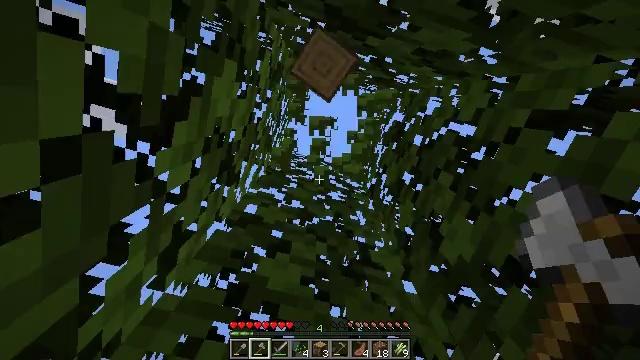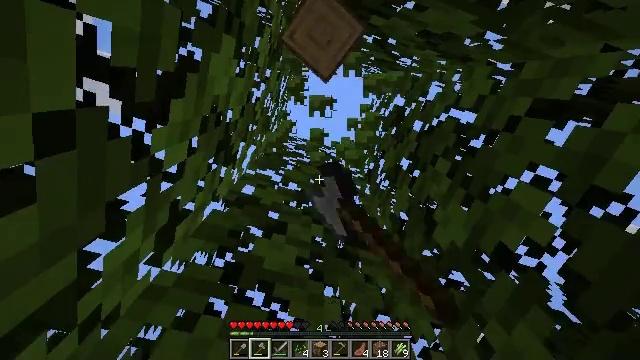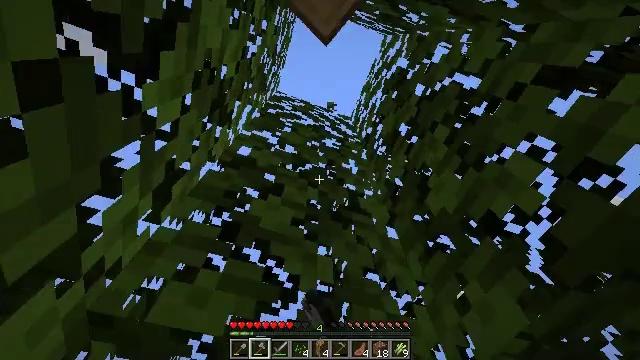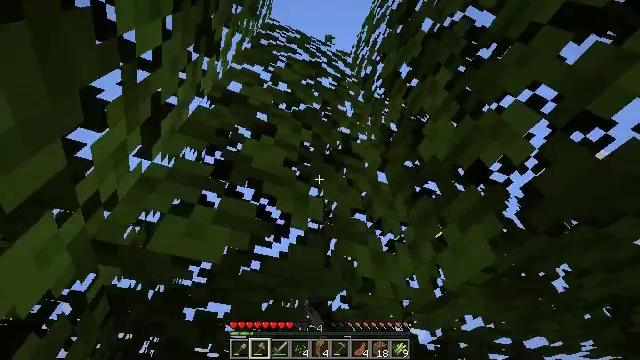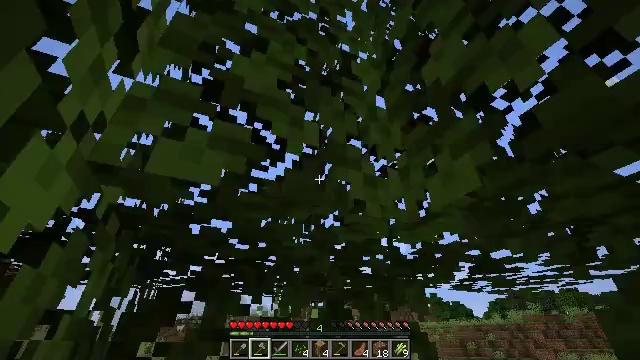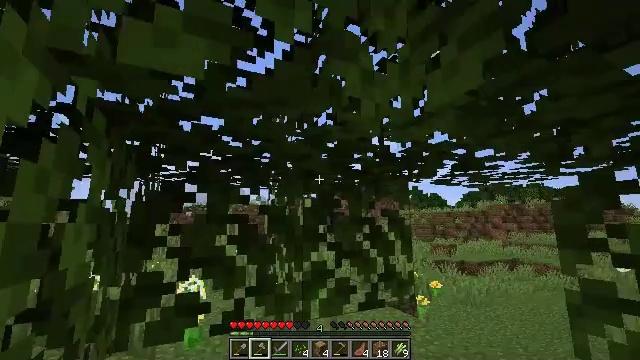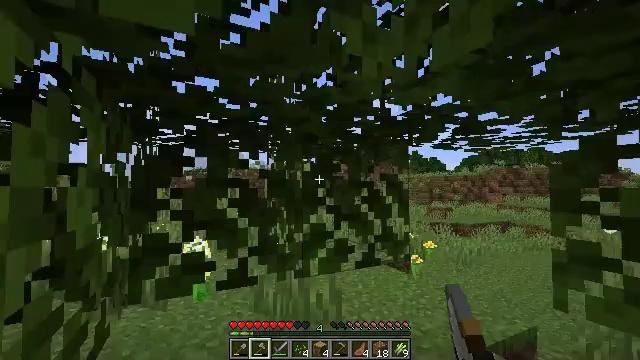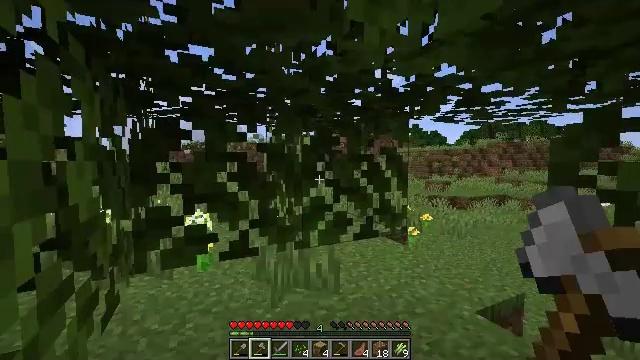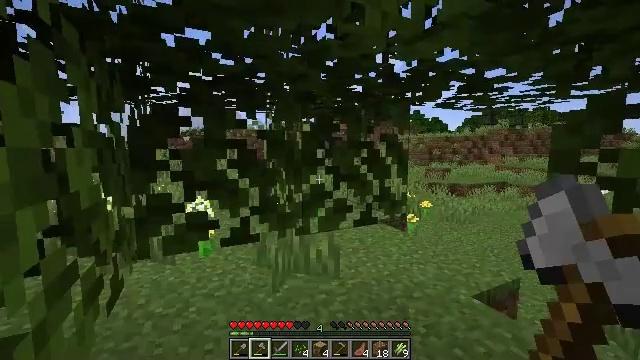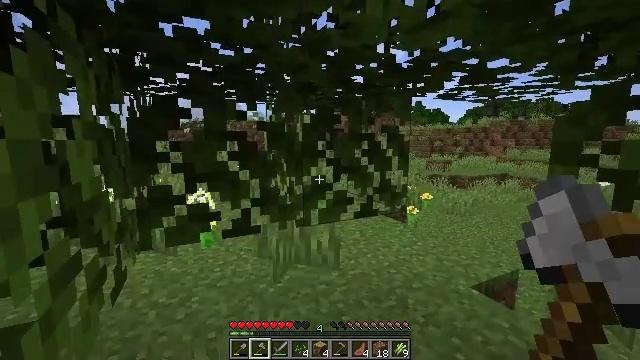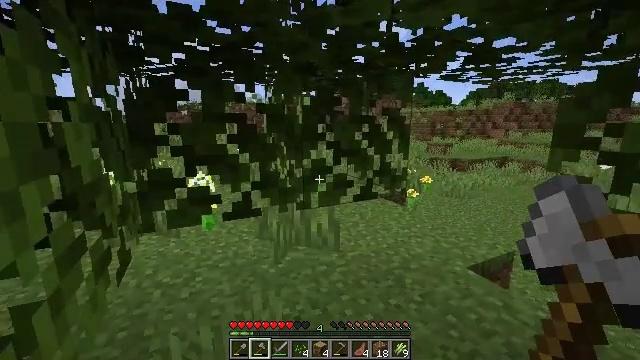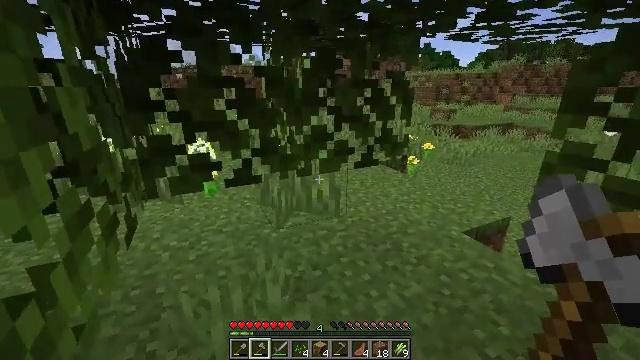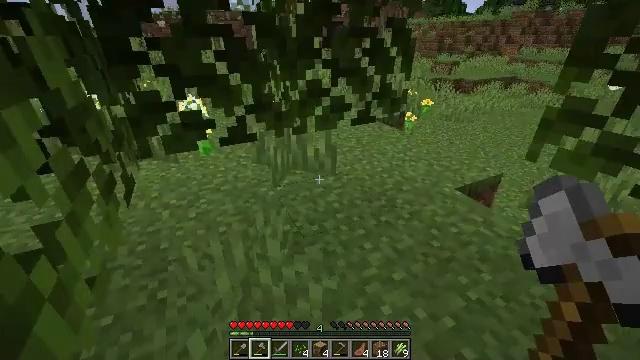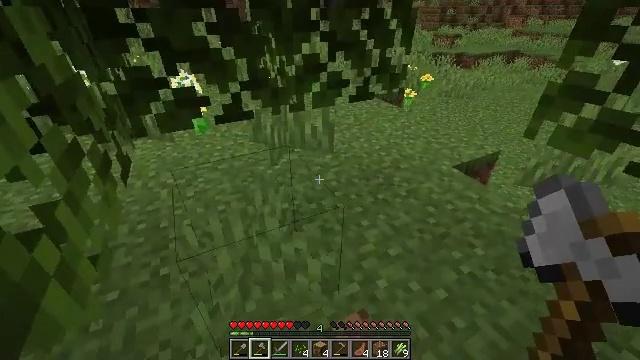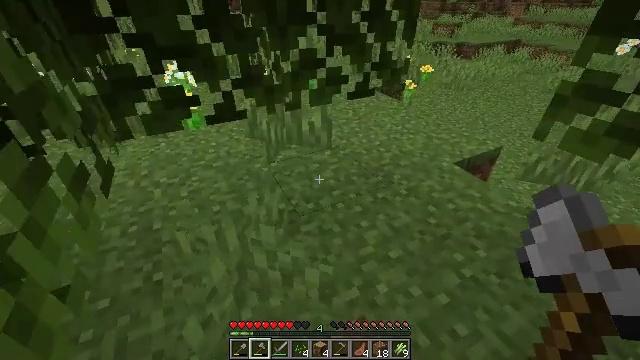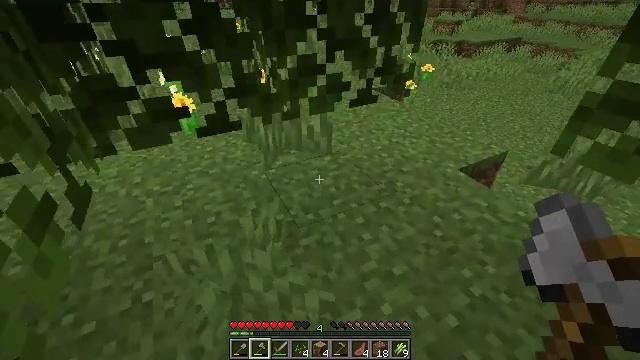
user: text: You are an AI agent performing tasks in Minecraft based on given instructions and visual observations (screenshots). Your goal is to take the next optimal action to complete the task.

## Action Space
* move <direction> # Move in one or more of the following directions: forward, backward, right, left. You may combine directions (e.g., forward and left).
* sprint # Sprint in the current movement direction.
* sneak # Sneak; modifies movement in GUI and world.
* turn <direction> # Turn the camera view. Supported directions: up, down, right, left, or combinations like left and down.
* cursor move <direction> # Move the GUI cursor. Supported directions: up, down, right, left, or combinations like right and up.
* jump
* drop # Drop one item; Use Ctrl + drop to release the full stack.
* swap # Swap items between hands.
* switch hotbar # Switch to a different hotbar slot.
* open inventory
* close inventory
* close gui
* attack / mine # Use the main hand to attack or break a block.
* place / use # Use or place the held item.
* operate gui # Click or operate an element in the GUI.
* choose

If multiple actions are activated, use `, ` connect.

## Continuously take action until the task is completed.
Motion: motion action
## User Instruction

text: Gather tall grass by hitting it.
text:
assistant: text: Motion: turn right and down
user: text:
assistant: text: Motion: turn right and down
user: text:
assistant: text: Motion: turn right and down
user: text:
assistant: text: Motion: turn right and down
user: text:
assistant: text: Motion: turn right and down
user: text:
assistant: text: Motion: turn down
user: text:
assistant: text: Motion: turn down
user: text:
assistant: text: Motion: turn down
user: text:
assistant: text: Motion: turn down
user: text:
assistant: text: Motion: turn down
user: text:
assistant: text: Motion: turn down
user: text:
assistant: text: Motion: turn down
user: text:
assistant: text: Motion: turn down
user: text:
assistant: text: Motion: move forward, turn down
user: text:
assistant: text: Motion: move forward
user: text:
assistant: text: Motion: move forward
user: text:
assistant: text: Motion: move forward
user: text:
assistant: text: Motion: move forward, turn right
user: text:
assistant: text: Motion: move forward, turn right and up
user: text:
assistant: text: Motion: move forward, turn right and up
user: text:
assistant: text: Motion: move forward, turn right and up
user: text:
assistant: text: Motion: move forward, turn right and up
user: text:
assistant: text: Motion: move forward
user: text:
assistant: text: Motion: move forward
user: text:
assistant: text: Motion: move forward, turn left and up
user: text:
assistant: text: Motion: move forward, turn left and up
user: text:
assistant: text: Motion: move forward
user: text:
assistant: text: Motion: move forward
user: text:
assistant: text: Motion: move forward
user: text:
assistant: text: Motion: move forward